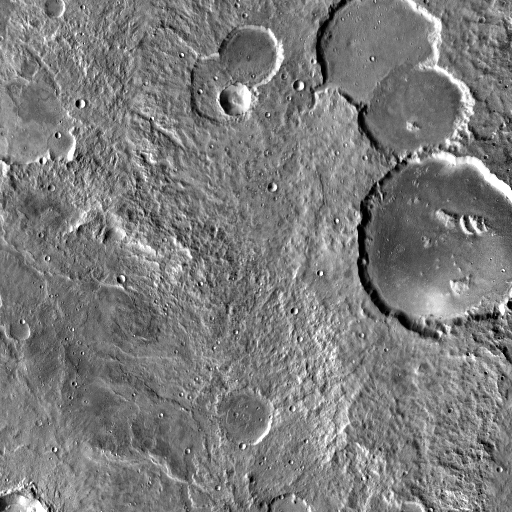
Crater classes present: Background, Other, Buried